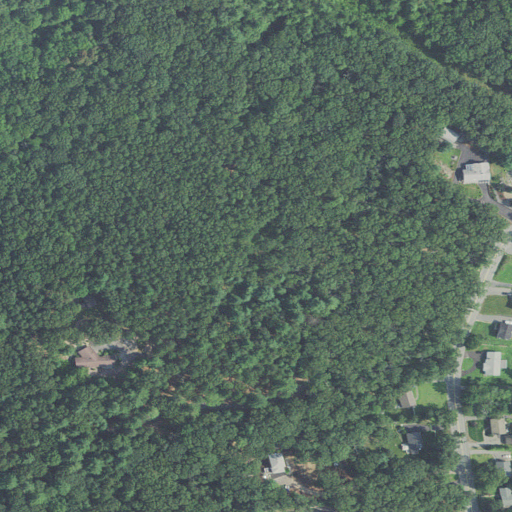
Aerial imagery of mountain in Massachusetts named Walnut Grove Hill containing deciduous forest, evergreen forest, mixed forest, open development, medium intensity development, woody wetlands, low intensity development, and barren land